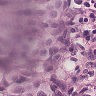
Metastatic tissue present: yes